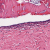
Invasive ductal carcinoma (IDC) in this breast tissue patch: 0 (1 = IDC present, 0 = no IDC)